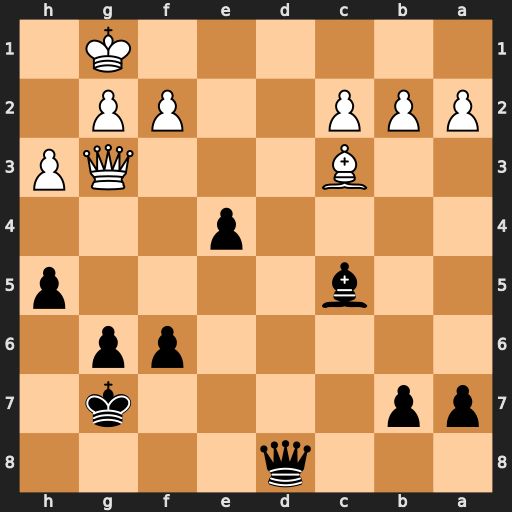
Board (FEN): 3q4/pp4k1/5pp1/2b4p/4p3/2B3QP/PPP2PP1/6K1
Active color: b
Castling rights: -
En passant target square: -
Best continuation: Qd1+ Kh2 Bd6 Qxd6 Qxd6+